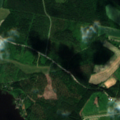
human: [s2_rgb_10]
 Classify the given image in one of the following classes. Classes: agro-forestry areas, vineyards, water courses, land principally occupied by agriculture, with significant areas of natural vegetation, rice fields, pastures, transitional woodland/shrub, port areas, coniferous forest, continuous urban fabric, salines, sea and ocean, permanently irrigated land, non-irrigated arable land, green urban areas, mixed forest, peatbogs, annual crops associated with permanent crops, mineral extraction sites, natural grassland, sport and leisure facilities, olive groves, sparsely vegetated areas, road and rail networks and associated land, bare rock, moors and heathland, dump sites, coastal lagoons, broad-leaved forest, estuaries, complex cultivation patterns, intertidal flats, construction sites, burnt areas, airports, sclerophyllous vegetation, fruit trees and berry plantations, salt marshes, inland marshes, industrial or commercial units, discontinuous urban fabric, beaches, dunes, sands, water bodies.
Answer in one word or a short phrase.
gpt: non-irrigated arable land, coniferous forest, mixed forest, water bodies